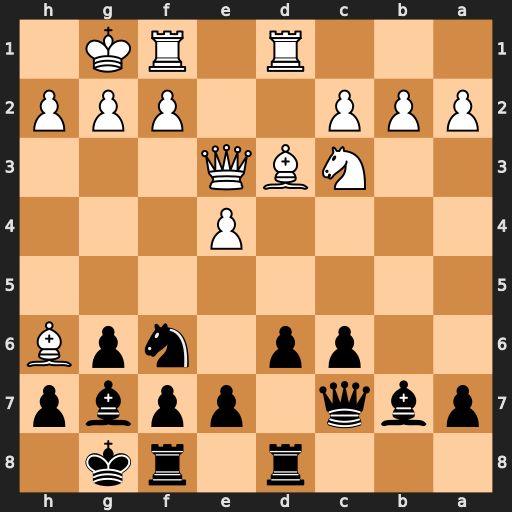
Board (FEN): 3r1rk1/pbq1ppbp/2pp1npB/8/4P3/2NBQ3/PPP2PPP/3R1RK1
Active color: b
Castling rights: -
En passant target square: -
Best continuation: Ng4 Bxg7 Nxe3